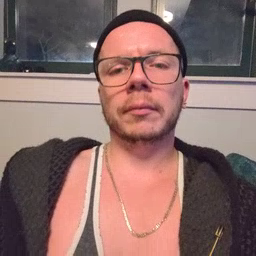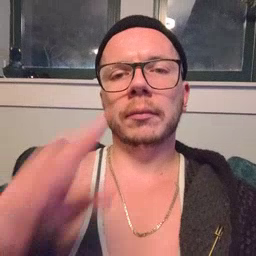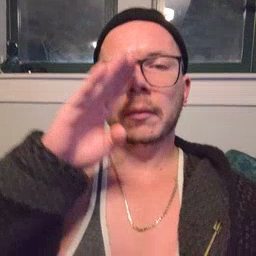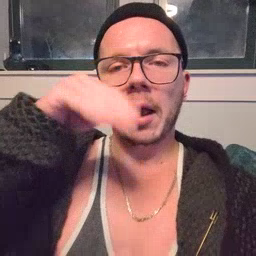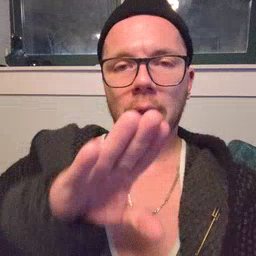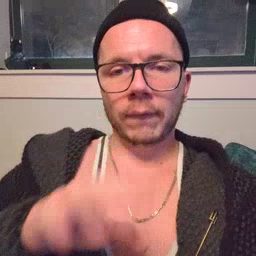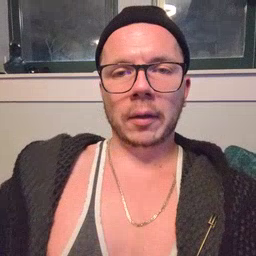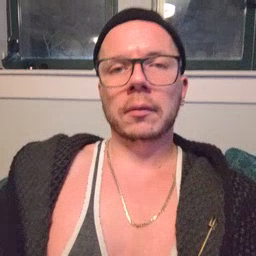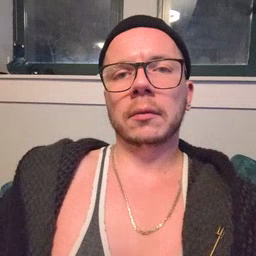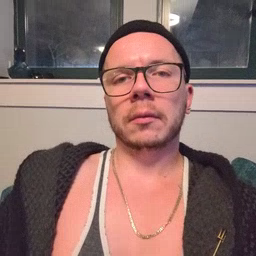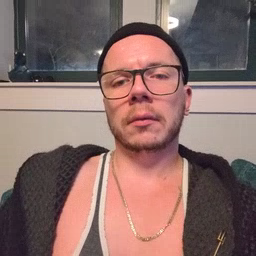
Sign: elephant